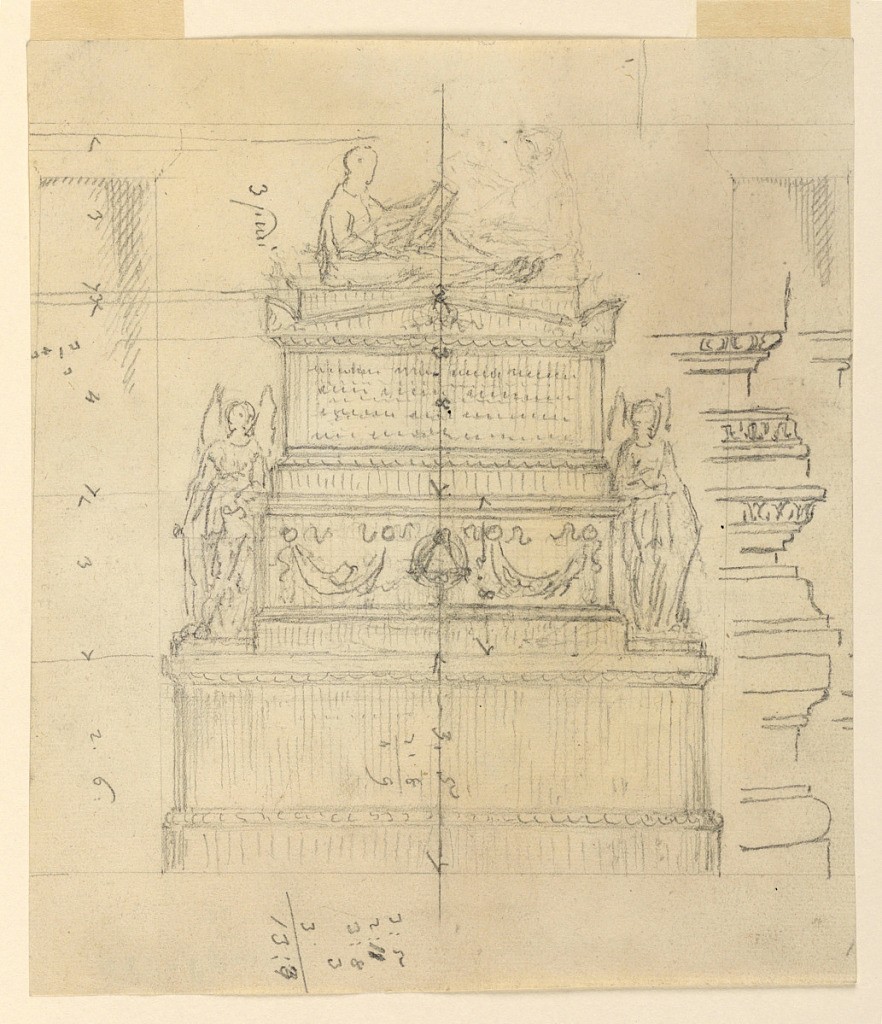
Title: Project for a Sepulcher Monument
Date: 1820–1830
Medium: Graphite on off-white laid paper
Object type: Drawing
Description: Figure readings and seated on a sarcophagus, which stands on two pedestals. Against the upper pedestal leans two angels. Accounting.